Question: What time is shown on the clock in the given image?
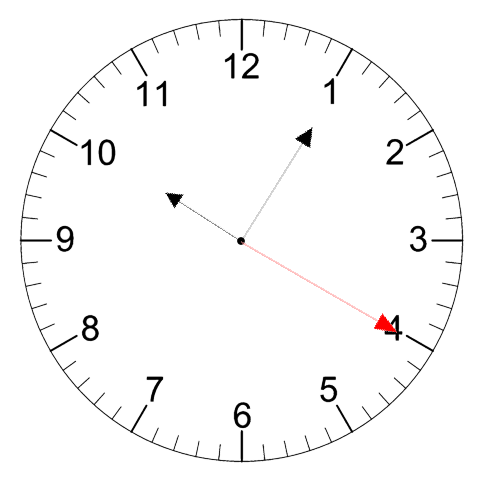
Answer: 10:05:20